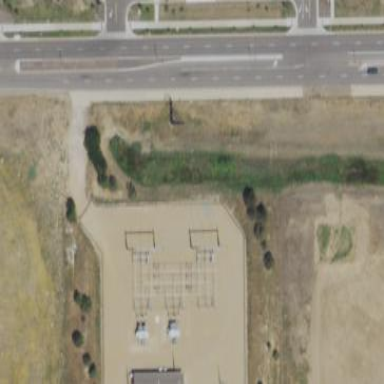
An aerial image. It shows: Power substation.